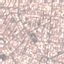
Land use / land cover class: Residential